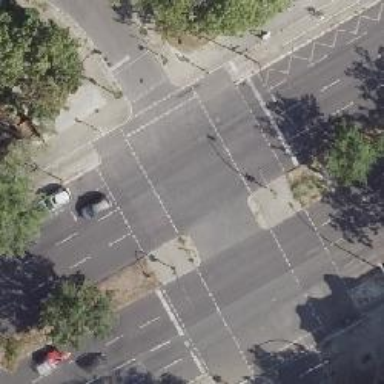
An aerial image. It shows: Road crossing with traffic signals.